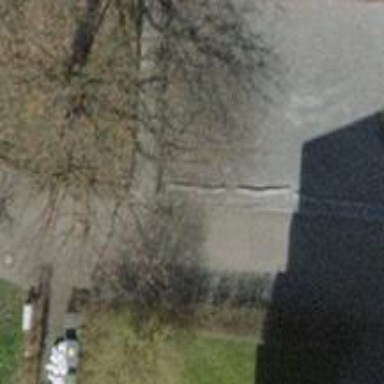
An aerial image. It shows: Footway with fine gravel surface.